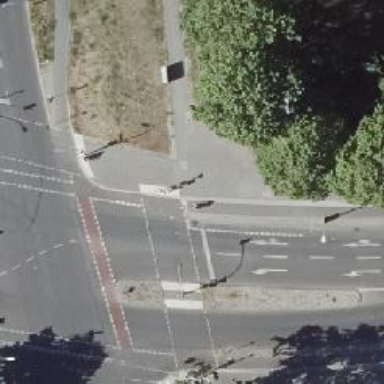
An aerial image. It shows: Road crossing with traffic signals.